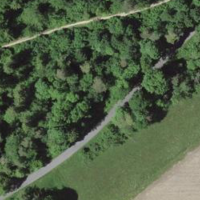
EUNIS habitat code: 44
Species observed at this site:
Pinus sylvestris